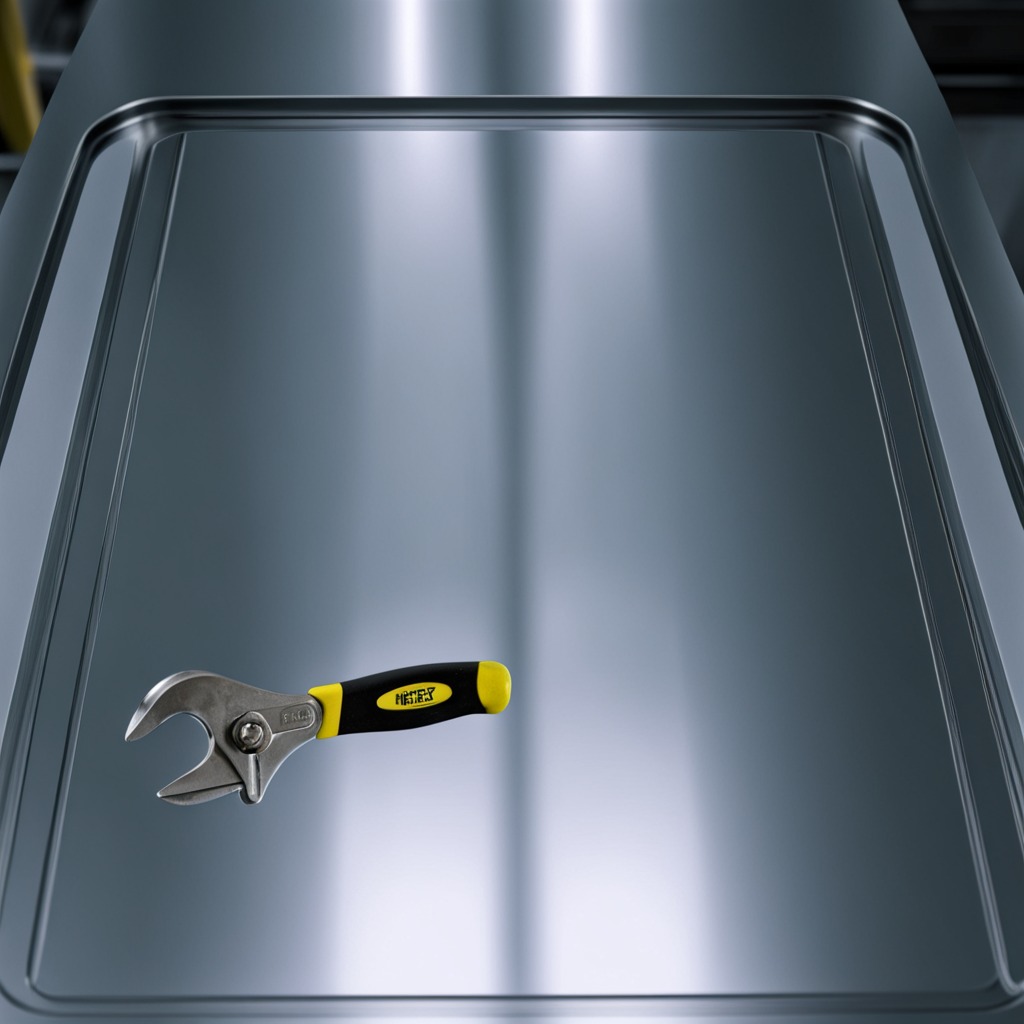
A wrench lies on a metal table in a machine shop under fluorescent lights.